Current action and preconditions to check: trajectory_clear

Your task: For each precondition in the list above, predict whether it will hold at this action.

Consider the current scene as observed from the mobile robot's camera, and analyze the predicted future states of all dynamic agents (e.g., people, animals, vehicles, or any moving entities) within the NEXT SECOND.

IMPORTANT: Only answer "very likely" if you are absolutely certain—based on strong, clear evidence—that a dynamic agent will violate the precondition in the predicted future state. Do NOT answer "very likely" for unlikely, ambiguous, or low-probability risks.

Ask yourself for each precondition: Is there a high probability, with clear and convincing evidence, that the predicted future states of any dynamic agent will interfere with the predicted future state of the currently executing action within the NEXT SECOND, causing that precondition to fail?

Assess the risk level based on these predictions. Use "likely" or "very likely" if motions create a clear risk of interference.

Use "neutral" or "improbable" if agents are nearby but their predicted paths are clearly diverging or non-conflicting.

Failure Risk Categories: "very improbable", "improbable", "neutral", "likely", "very likely"

Answer Format: Output ONLY the probability_of_failure value from these categories: "very improbable", "improbable", "neutral", "likely", "very likely"

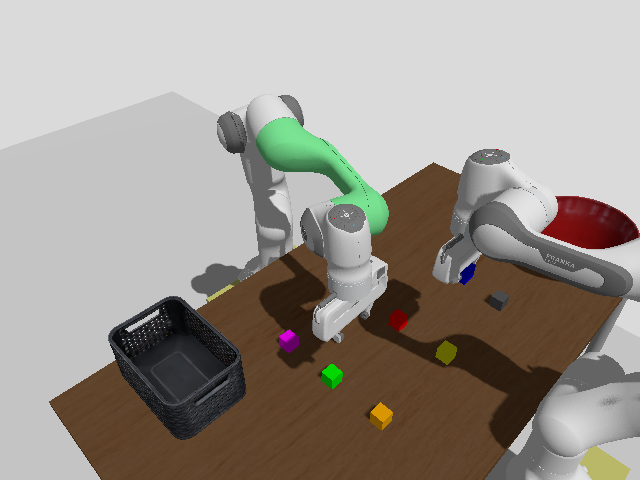

Answer: likely